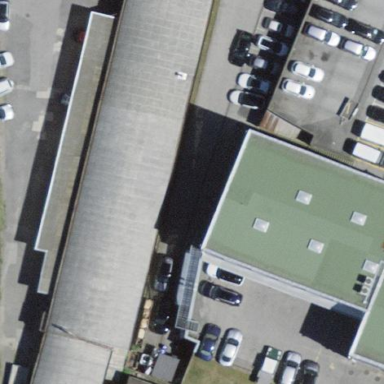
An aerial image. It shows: Industrial building.